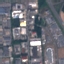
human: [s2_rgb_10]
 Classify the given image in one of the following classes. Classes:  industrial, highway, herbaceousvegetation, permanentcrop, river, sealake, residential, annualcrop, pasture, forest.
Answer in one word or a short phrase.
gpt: Industrial